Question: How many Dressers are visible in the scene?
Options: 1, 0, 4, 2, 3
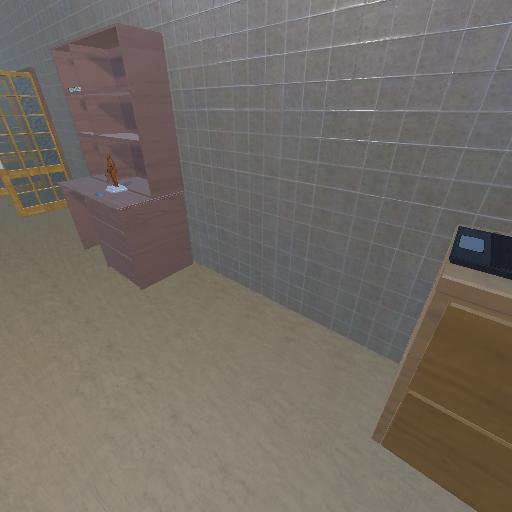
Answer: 1